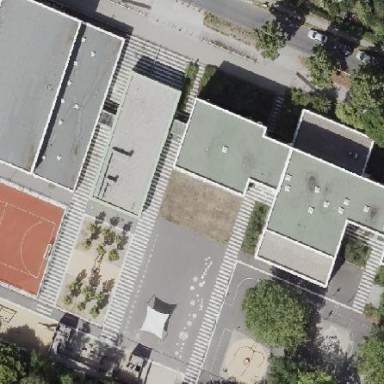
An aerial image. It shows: School.